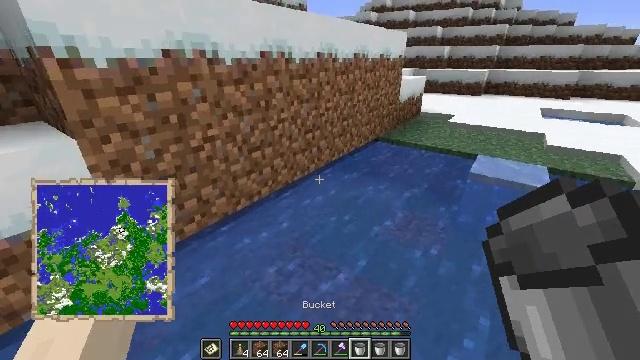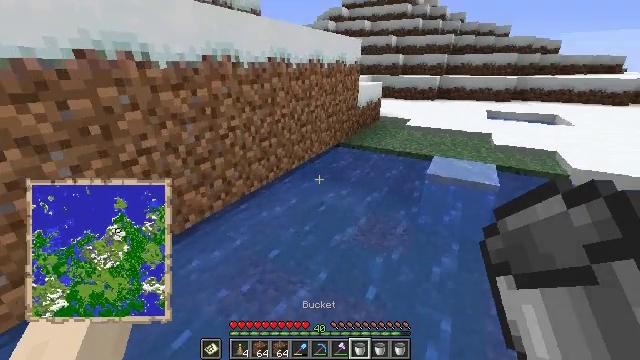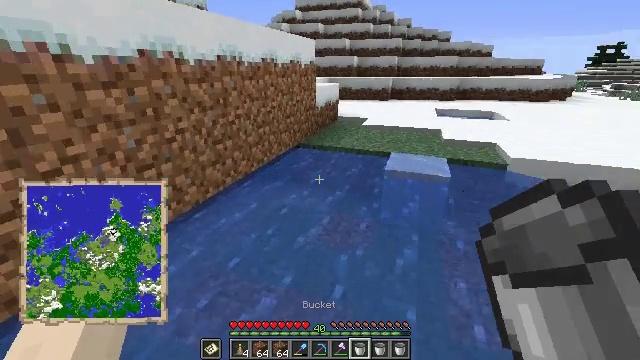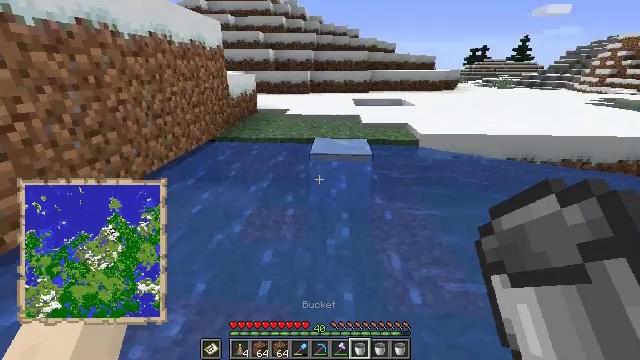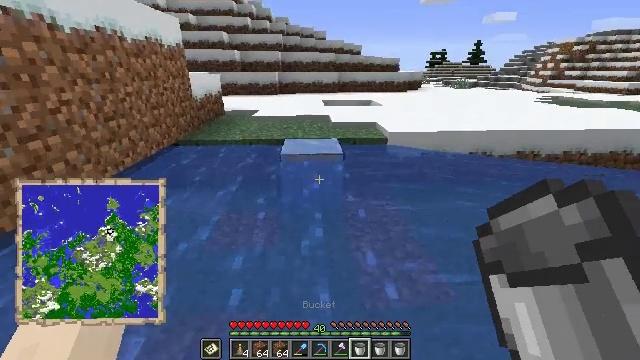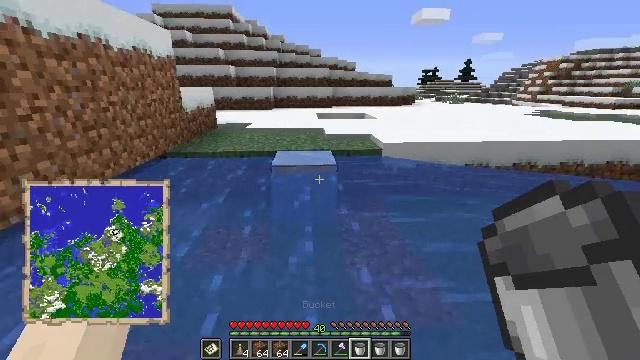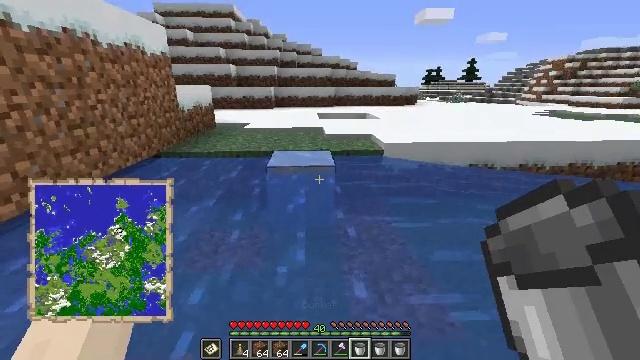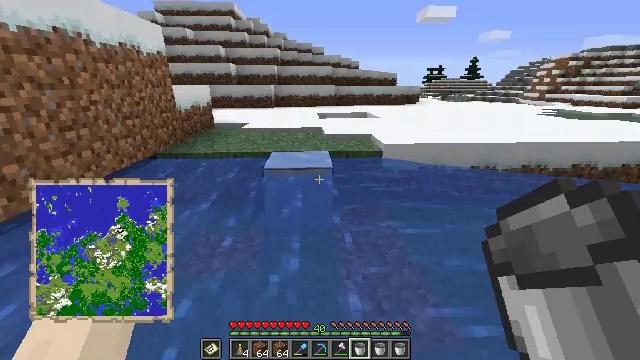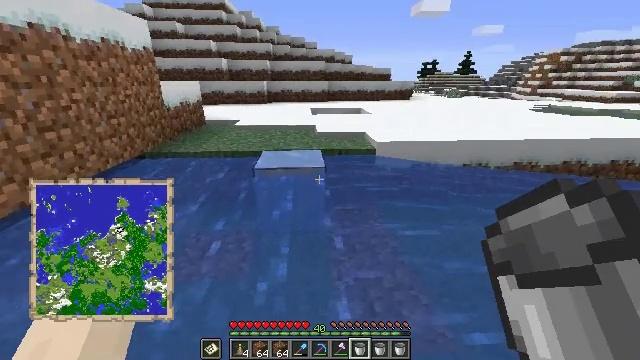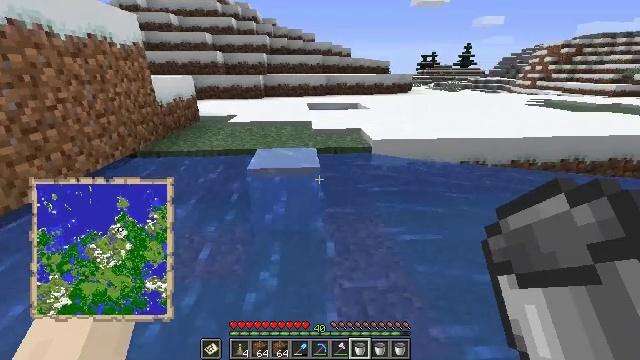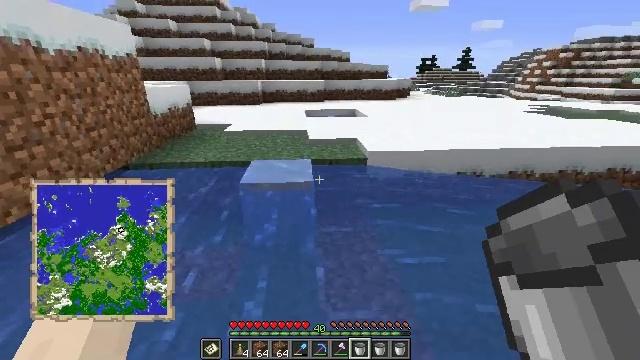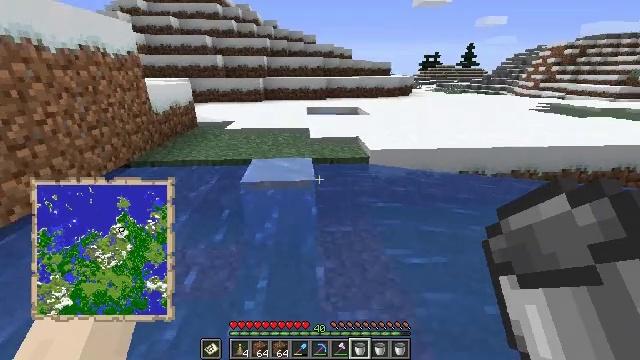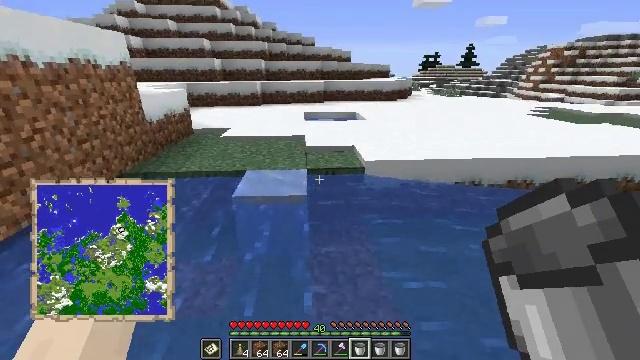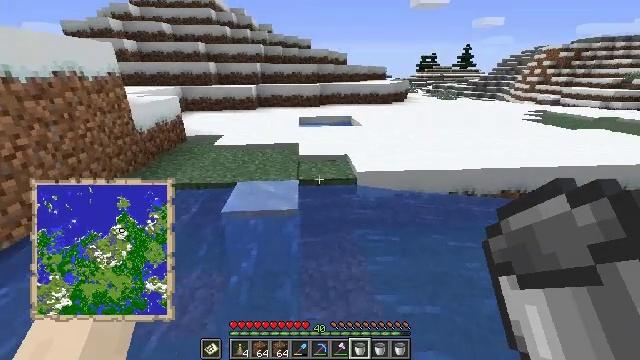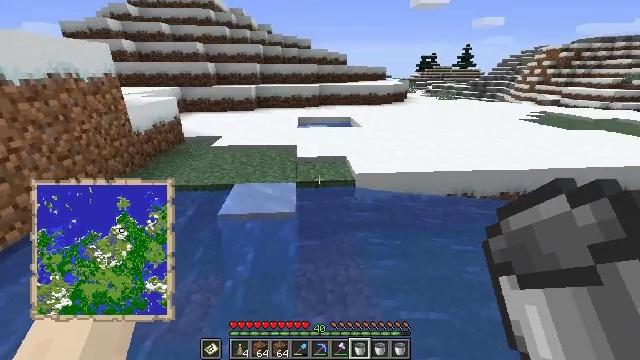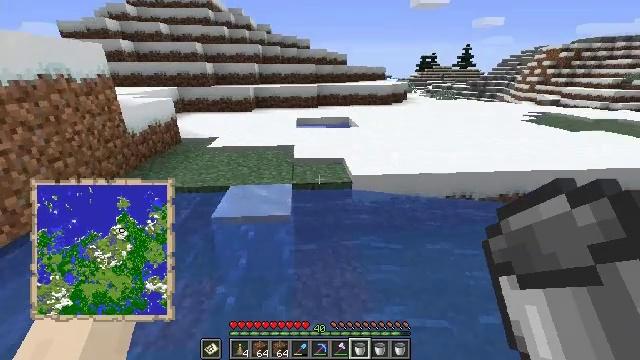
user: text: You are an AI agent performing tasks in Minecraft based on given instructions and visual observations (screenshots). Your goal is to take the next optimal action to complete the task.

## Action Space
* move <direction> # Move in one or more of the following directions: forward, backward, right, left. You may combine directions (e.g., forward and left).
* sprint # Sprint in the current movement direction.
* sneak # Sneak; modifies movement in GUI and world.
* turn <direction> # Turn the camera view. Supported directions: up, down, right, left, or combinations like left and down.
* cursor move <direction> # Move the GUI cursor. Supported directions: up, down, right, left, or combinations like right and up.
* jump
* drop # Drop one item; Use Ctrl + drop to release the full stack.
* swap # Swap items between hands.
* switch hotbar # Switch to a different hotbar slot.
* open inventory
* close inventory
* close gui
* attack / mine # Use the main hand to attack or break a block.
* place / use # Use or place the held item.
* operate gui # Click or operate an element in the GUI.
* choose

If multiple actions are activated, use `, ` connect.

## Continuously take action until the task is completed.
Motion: motion action
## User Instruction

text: Gather ice for building or crafting.
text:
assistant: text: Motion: move forward and move right, turn right and up, jump
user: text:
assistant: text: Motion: move forward and move right, turn right, jump
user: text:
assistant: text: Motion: move forward and move right, turn right, jump
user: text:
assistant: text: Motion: move forward and move right, turn right, jump
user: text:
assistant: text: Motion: move forward and move right, turn up, jump
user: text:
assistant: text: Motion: move forward and move right, jump
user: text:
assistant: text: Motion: move forward and move right, jump
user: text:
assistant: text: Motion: move forward and move right, turn right and down, jump
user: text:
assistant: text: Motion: move forward and move right, turn down, jump
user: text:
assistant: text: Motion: move forward and move right, jump
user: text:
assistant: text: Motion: move forward and move right, jump
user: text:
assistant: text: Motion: move forward and move right, jump
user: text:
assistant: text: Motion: move forward and move right, jump
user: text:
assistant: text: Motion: move forward and move right, jump
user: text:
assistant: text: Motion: move forward and move right, jump
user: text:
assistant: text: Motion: move forward and move right, jump
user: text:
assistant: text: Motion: move forward and move right, jump
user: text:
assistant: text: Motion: move forward and move right, jump
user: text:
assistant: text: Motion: move forward and move right, jump
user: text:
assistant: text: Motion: move forward and move right, jump
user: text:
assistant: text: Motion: move forward and move right, turn left, jump
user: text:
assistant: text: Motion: move forward and move right, turn left, jump
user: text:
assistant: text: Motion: move forward and move right, turn left, jump
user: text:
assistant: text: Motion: move forward, turn left, jump
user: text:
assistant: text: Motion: move forward, turn left, jump
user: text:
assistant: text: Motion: move forward, turn left, jump
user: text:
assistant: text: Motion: move forward, turn left, jump
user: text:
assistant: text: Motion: move forward, turn left, jump
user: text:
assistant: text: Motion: move forward, turn left, jump
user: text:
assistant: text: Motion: move forward, turn left, jump